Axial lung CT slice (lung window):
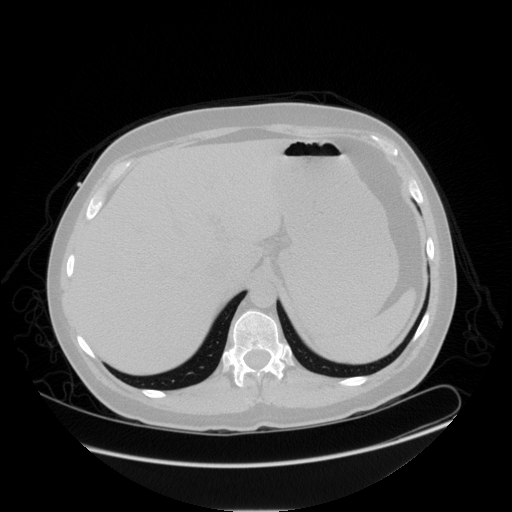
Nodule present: no